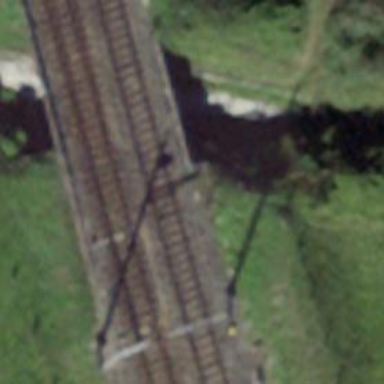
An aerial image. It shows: Railway bridge with electrified tracks and single contact line.